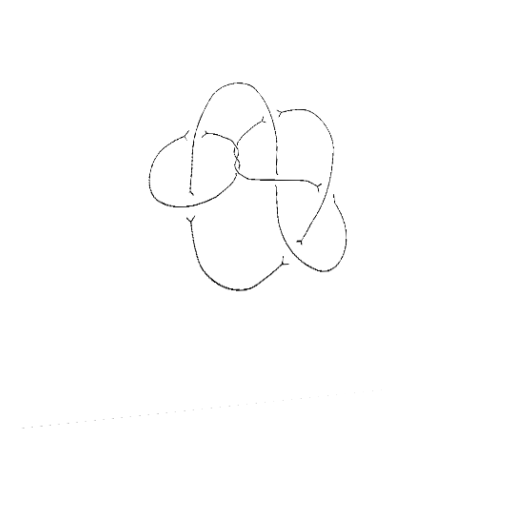
Crossing number: 9